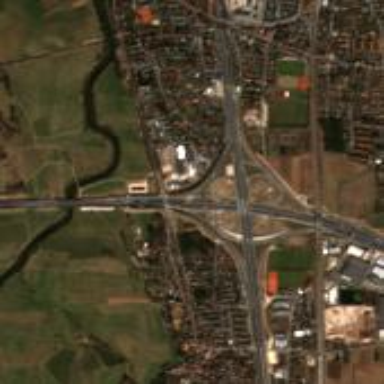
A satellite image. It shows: Interchange at the motorway.